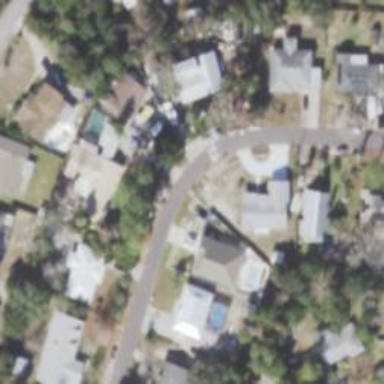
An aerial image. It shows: Asphalt road in residential area.